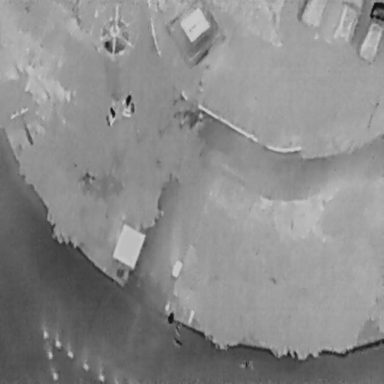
There is a Bicycle in the infrared image.